Question: at the moment I'm doing some testing with my first localized application. See Screenshot.
In order to use localized text in a PopUpMenu on first use I'm using this to find out what system I'm on:
'''
NSString *identifier = [[NSLocale currentLocale] localeIdentifier];
'''
On a German system identifier returns , On an English system I get .
On a French system I would expect to get but unfortunately I also get .
Any idea what I'm doing wrong?

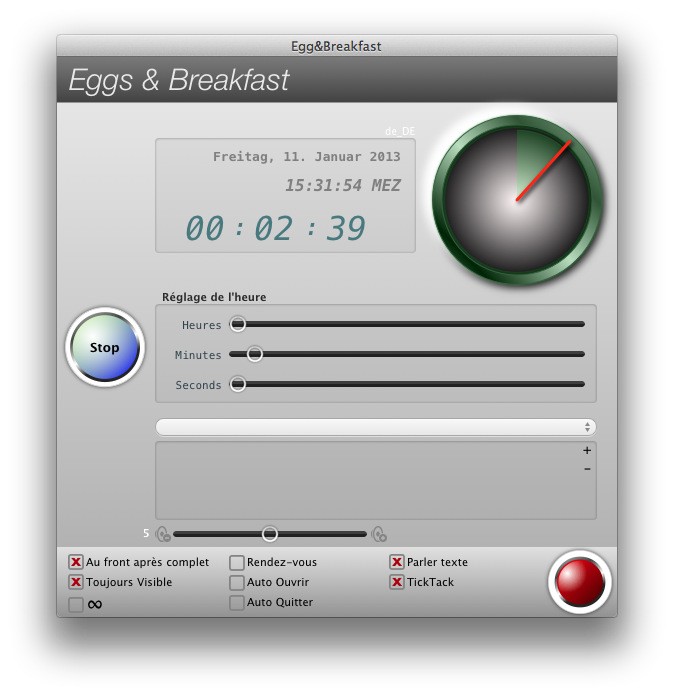
Answer: Make sure that this locale is set in the system preferences. Select language&text, then the region text and switch it to your region.